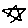
Label: star